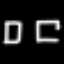
Label: square